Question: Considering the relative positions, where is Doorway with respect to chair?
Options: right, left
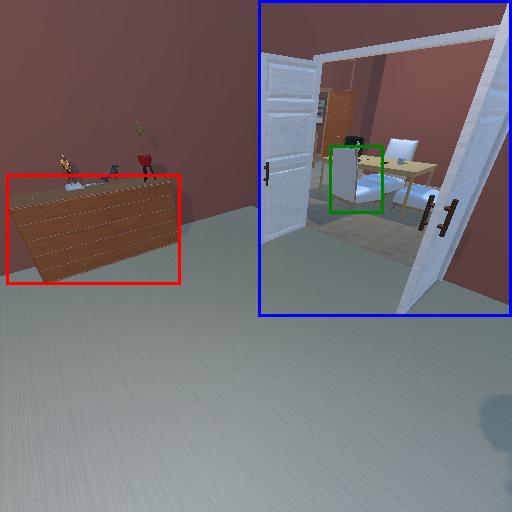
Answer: right